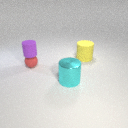
large cyan metal cylinder in front of large yellow rubber cylinder